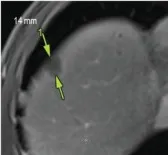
Treatment process and follow-up of metastatic pancreatic cancer patient through treatment periods. The patient received different treatments at different times. MRI scan was performed before and approximately three and six months after the start of BITAP immunization.
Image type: radiology (mri)